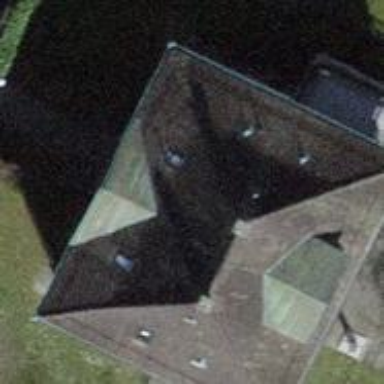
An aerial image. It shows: Building with tile roof.